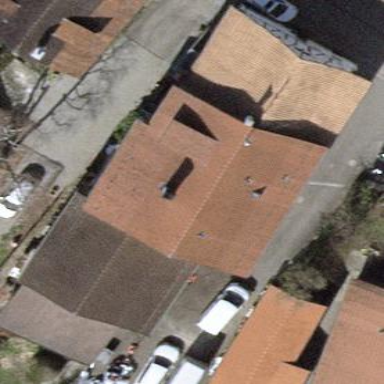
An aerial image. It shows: Semi-detached house with gabled roof.